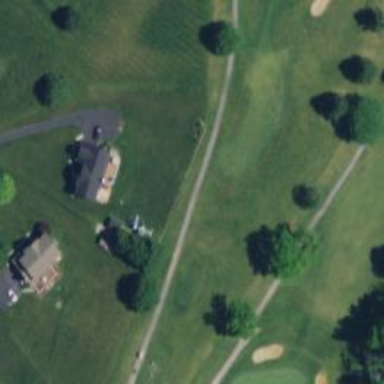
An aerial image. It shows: Golf hole.